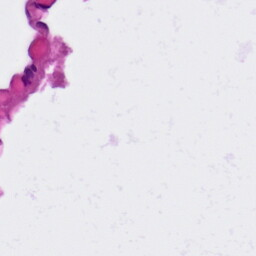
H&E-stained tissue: Lung